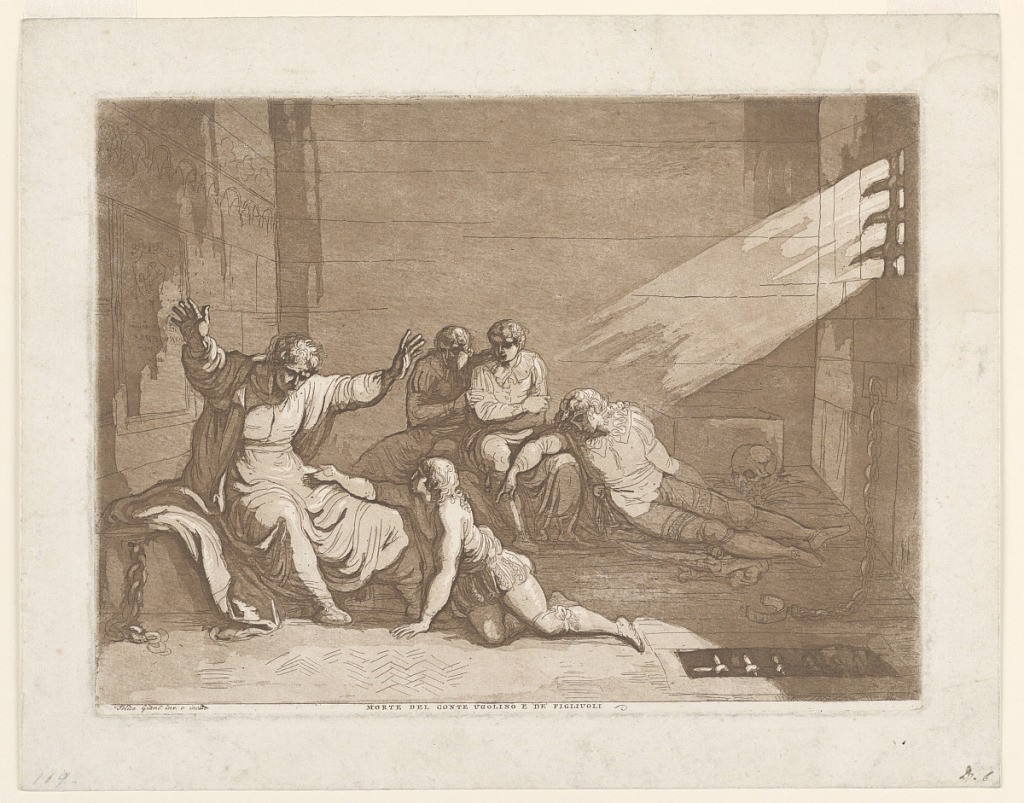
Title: Count Ugolino della Gherardesca with his Sons and Grandsons in Prison
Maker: Felice Giani, Italian, 1758–1823
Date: ca. 1800
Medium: Etching and aquatint on paper
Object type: Print
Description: Scene from the Divine Comedy by Dante Alighieri of a group of figures in a prison cell interior. At left, seated, the Count Ugolino raises his hands, helplessly. The younger grandson kneels before his grandfather praying for food, his arm outstretched. Behind, a group of three other boys in the central rear, one reclining upon the floor. At right, a skull under a beam of light entering through a barred window. Shackles mounted to the wall at left and right.